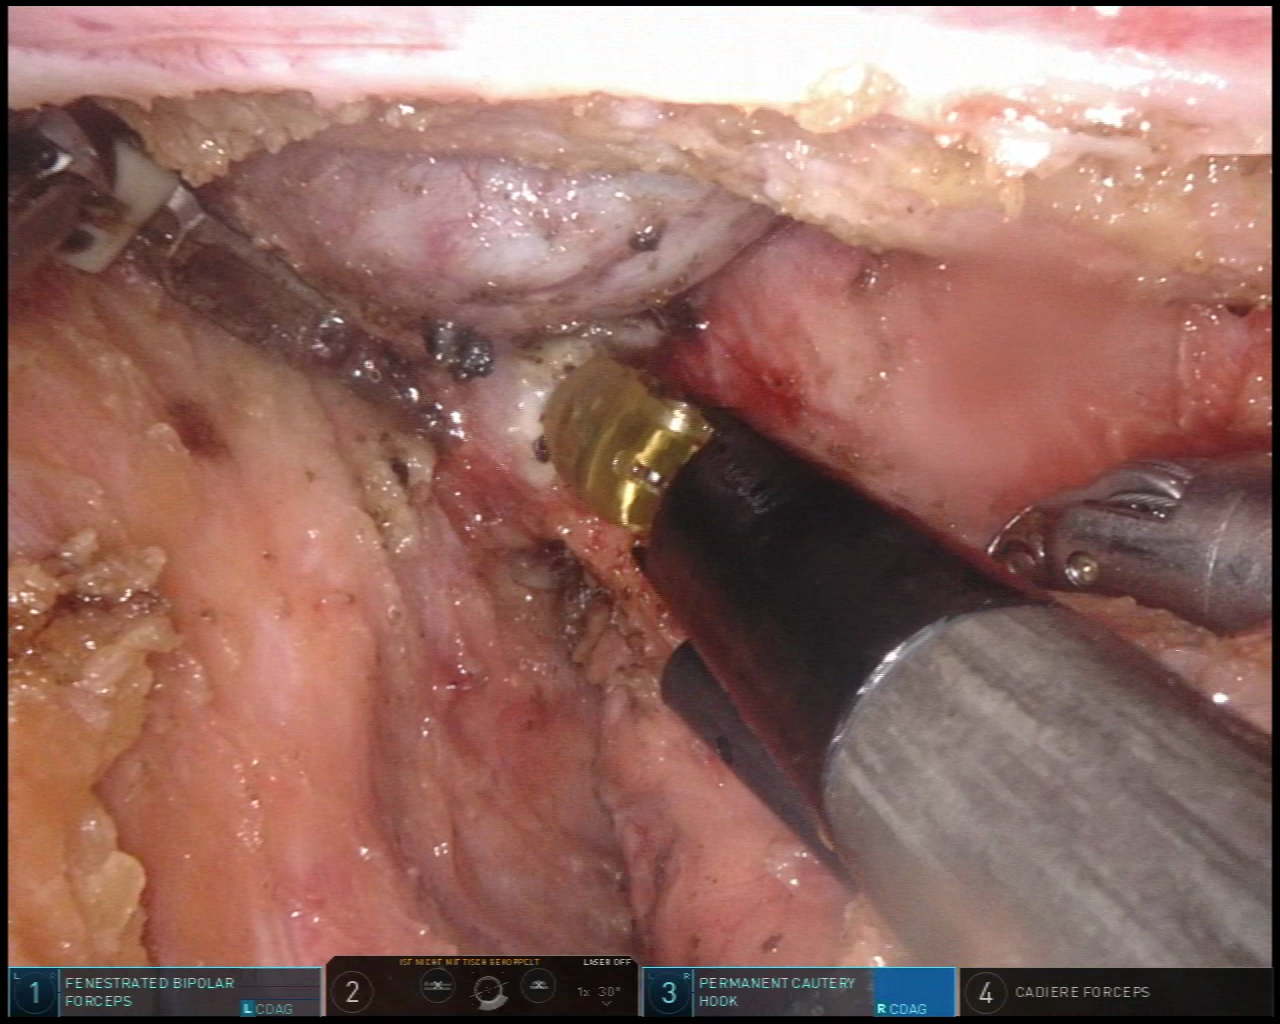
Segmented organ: vesicular_glands
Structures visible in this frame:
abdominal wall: no
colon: no
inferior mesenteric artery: no
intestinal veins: no
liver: no
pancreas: no
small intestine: no
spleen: no
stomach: no
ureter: no
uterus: no
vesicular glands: yes